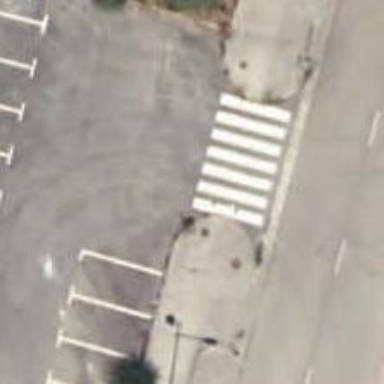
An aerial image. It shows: Zebra crossing on the road.